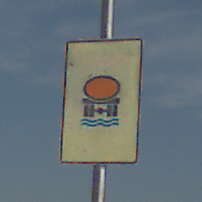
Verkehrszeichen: FahrzeugeMitWassergefaehrdenderLadungOhnePfeilsymbol
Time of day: MorningAfternoon
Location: Outdoor (Nature)
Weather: PartlyCloudy
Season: NotSpecified
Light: Natural